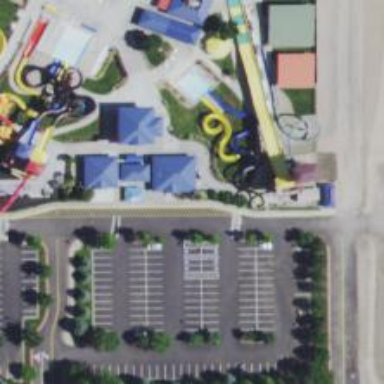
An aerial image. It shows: Water slide attraction.